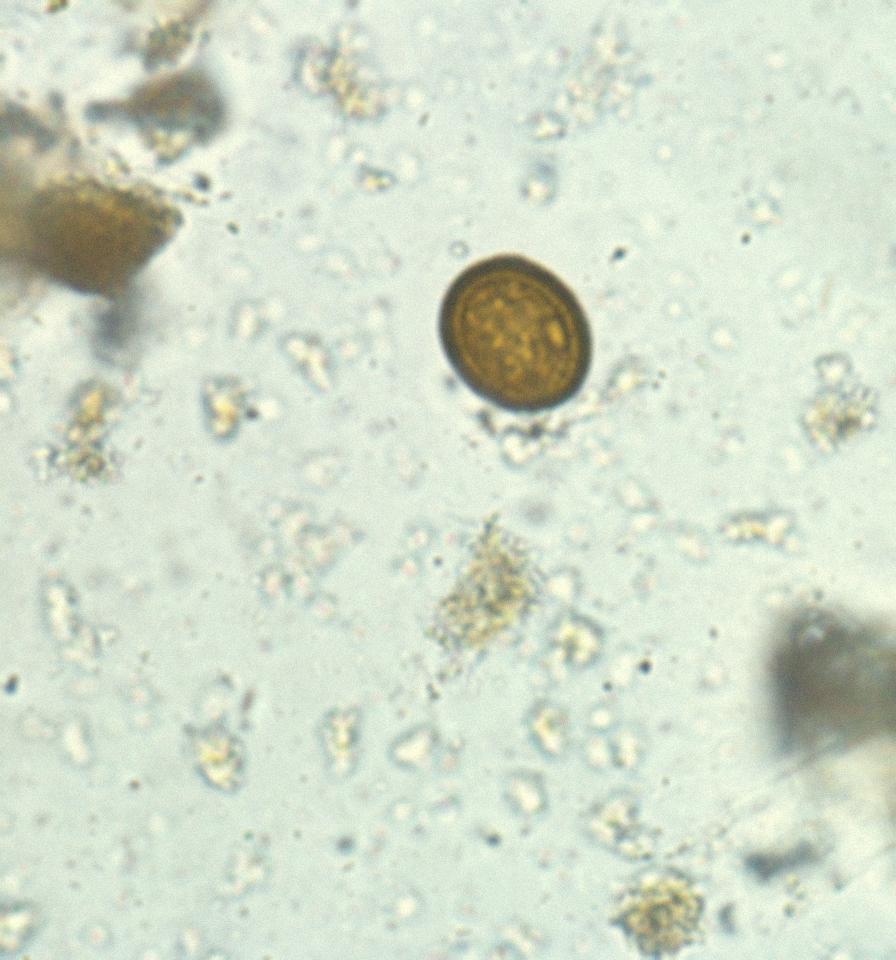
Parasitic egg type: Taenia spp. egg